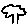
Label: tree